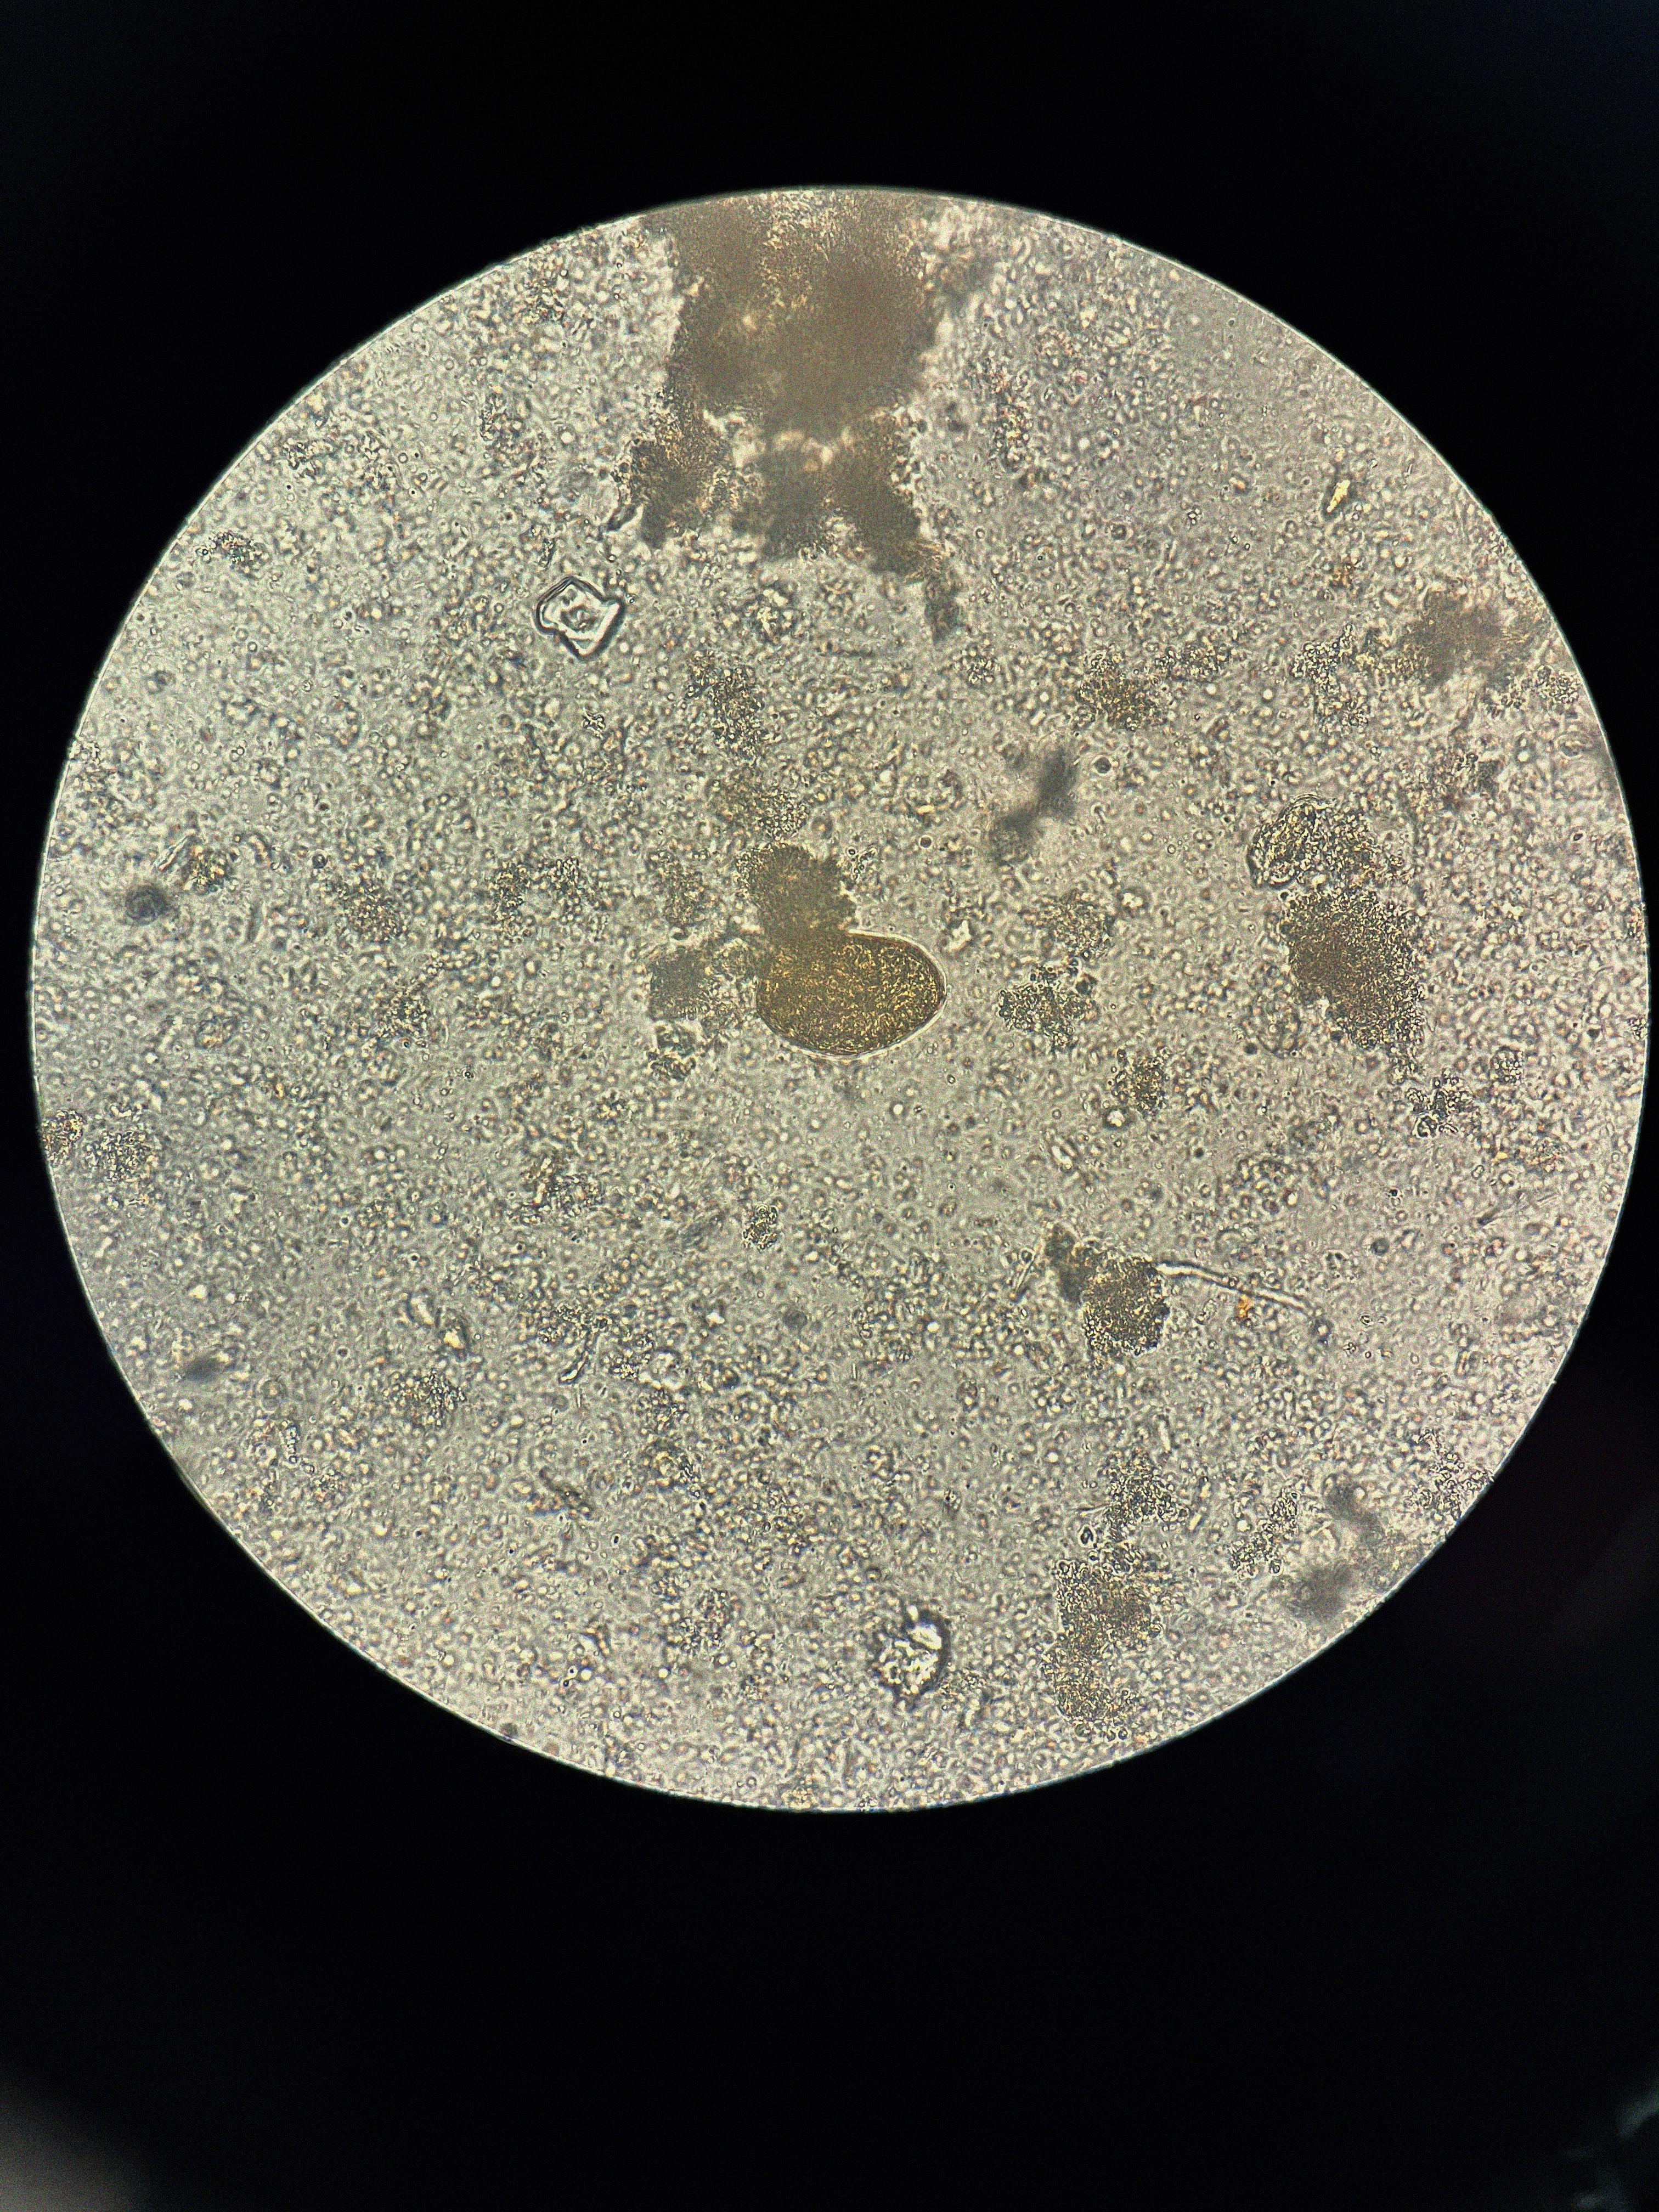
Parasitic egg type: Paragonimus spp